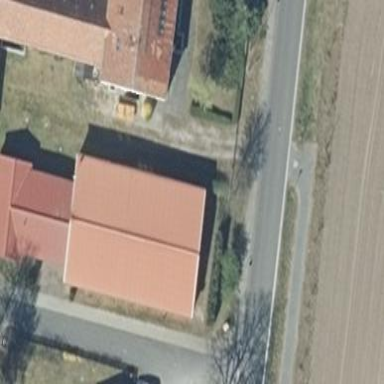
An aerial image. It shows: School building.